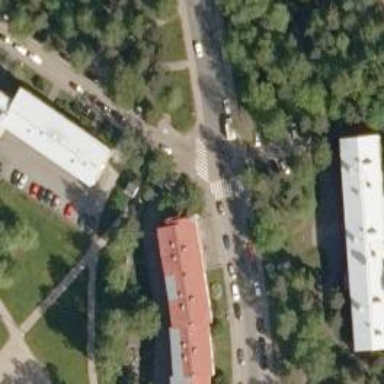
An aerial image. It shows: Uncontrolled crossing on the road.